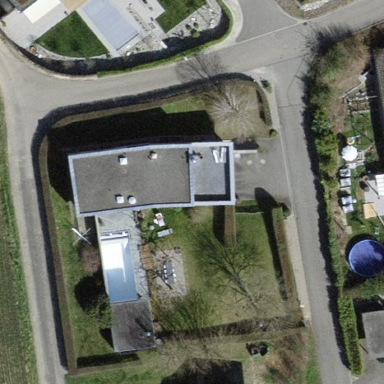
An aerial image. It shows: Flat-roofed building.